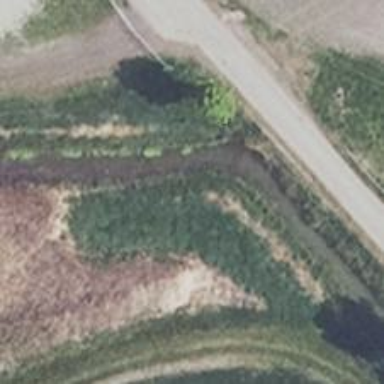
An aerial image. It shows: Culvert tunnel.